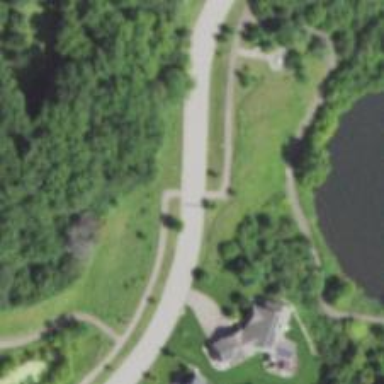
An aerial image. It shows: Unmarked asphalt crossing on cycleway road.